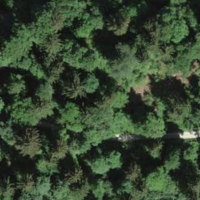
EUNIS habitat code: 41
Species observed at this site:
Aruncus dioicus